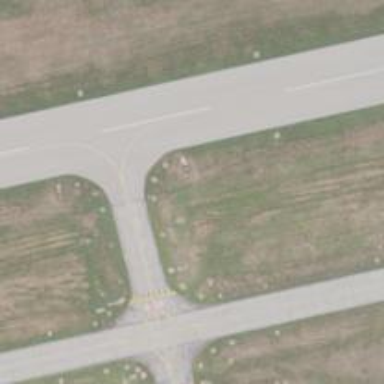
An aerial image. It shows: Image of taxiway at airport.